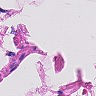
Metastatic tissue present: no